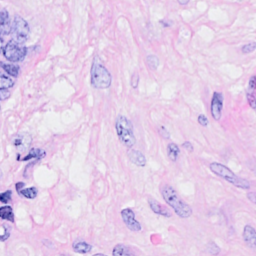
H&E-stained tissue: Breast